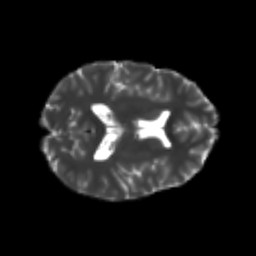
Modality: T2w
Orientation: axial
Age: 22
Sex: male
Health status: healthy
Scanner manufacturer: philips
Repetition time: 7.386 s
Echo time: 0.08599 s